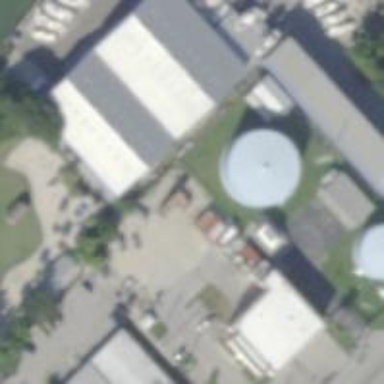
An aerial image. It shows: Silo.